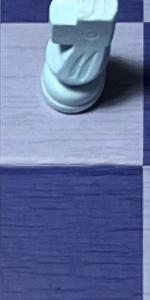
Label: Empty